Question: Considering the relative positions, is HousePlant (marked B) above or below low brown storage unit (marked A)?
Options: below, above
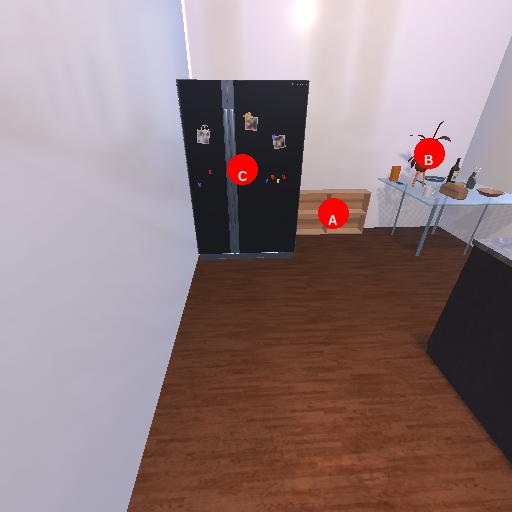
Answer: below